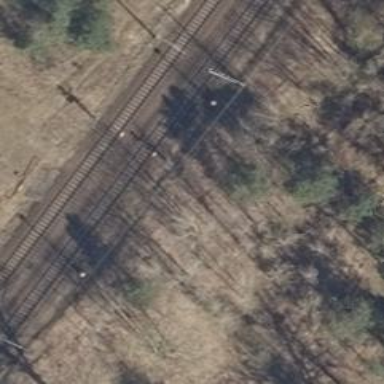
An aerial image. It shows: Light railway signal with light crossing form.